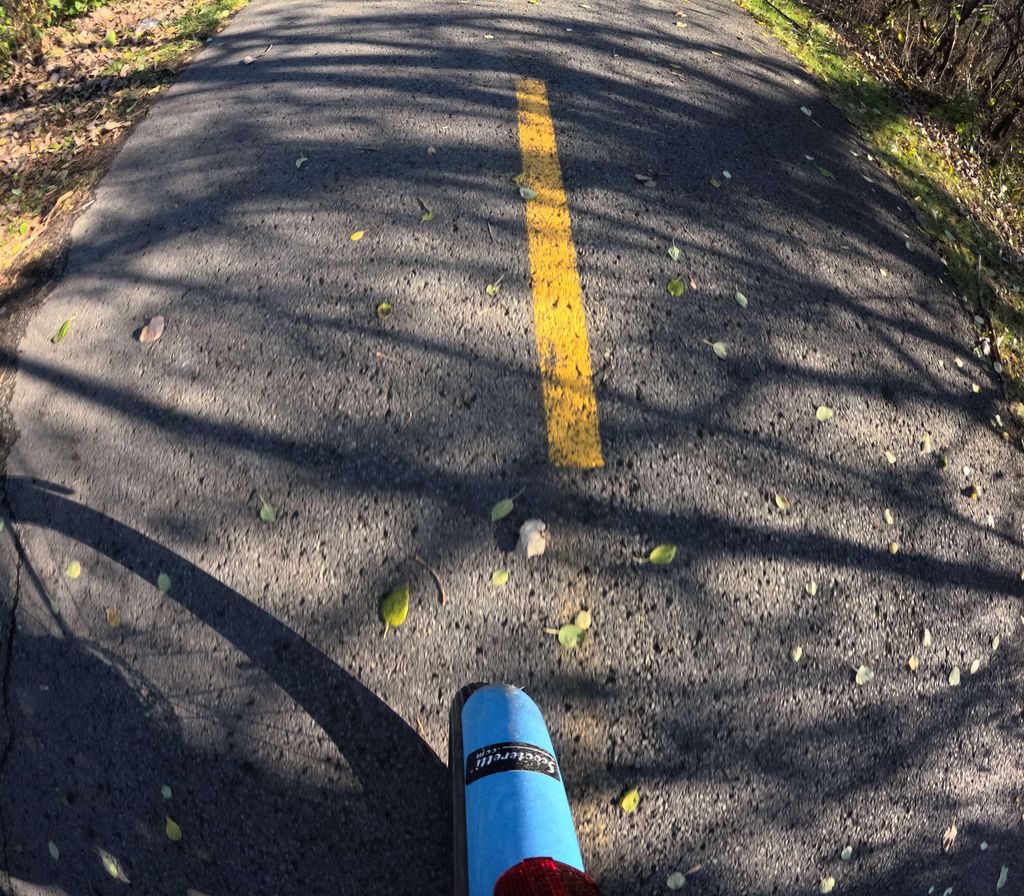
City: ottawa-gatineau